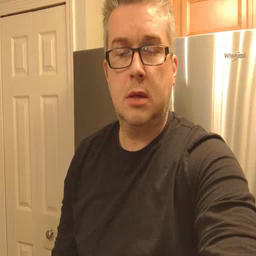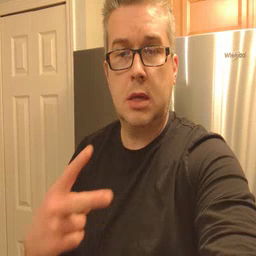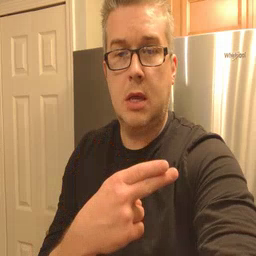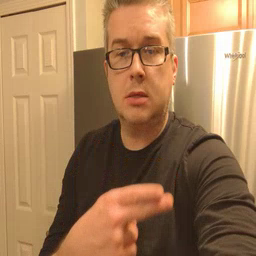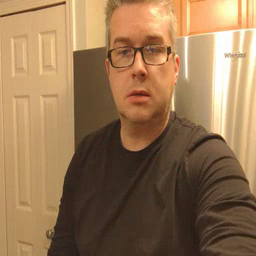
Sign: cut